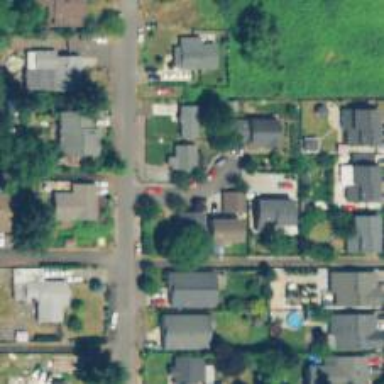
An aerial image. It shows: Residential road with sidewalk on the left.